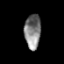
Tissue: prostate
Cell type: T cells
Senescence score: 0.3356
Nuclear area (px): 553
Mean DAPI intensity: 128.36